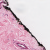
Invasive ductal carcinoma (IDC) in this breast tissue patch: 0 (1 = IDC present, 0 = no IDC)